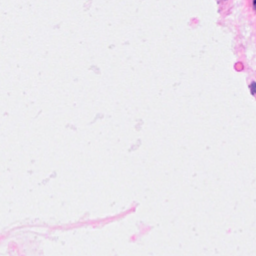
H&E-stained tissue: Breast